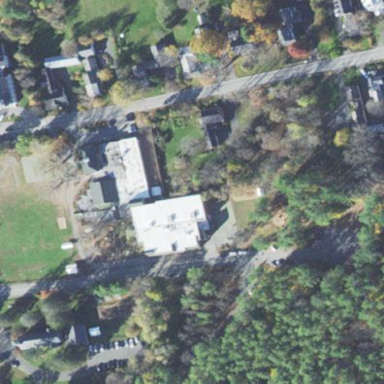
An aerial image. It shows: School building.